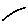
Label: line